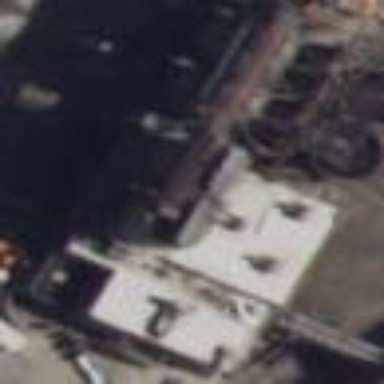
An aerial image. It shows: Industrial building.